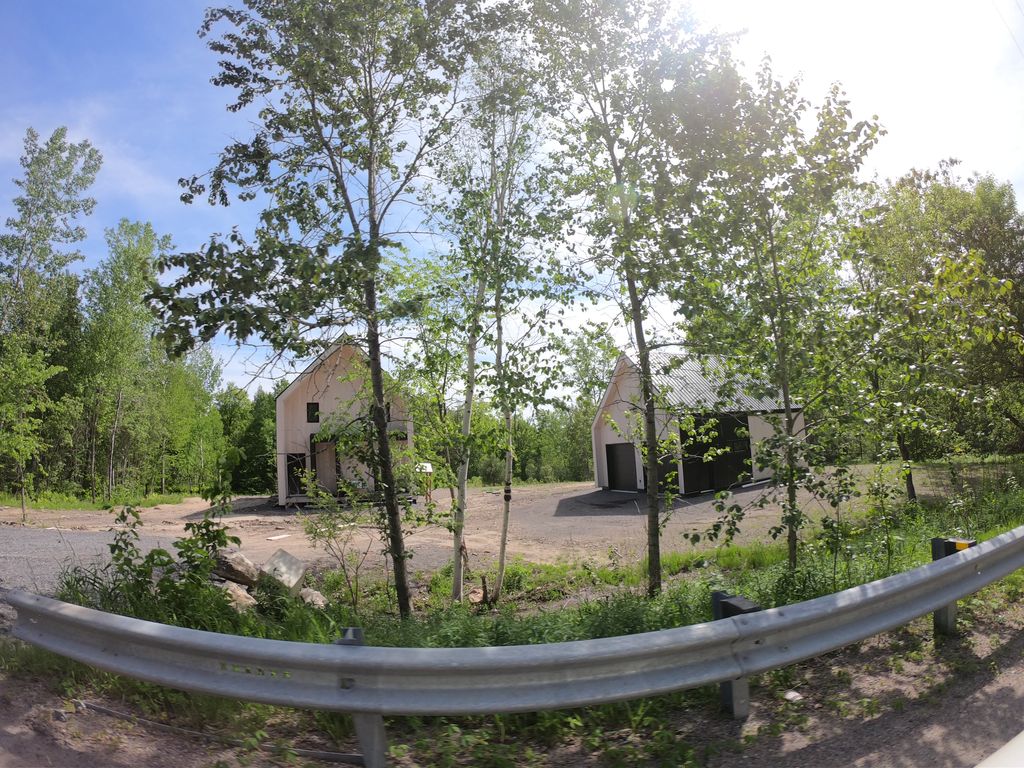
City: ottawa-gatineau